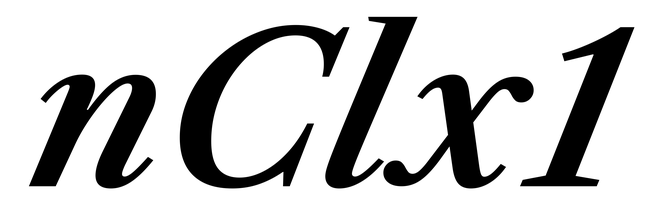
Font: LibreCaslonText-Italic_SemiBold_Italic